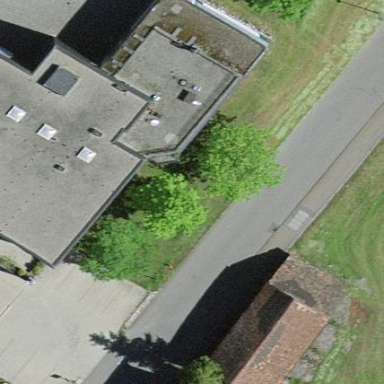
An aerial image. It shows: Building with flat roof.